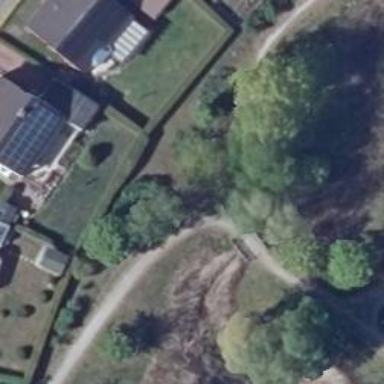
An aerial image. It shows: Footway on bridge.